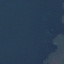
Label: SeaLake